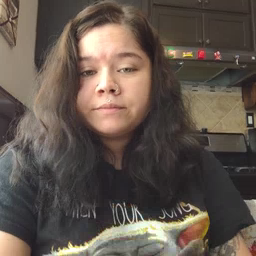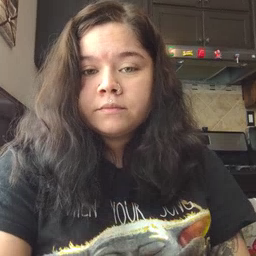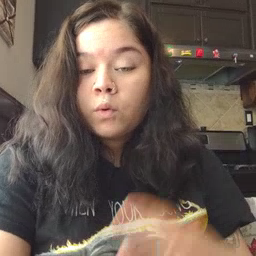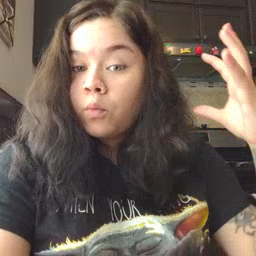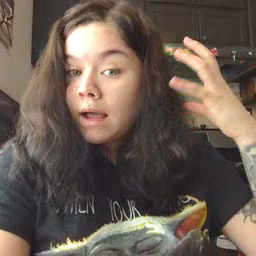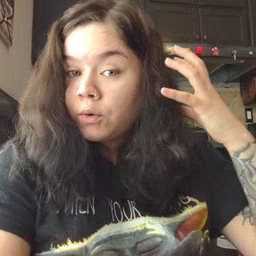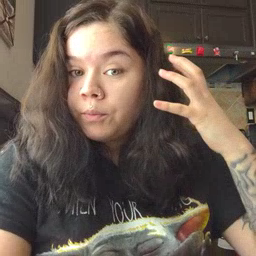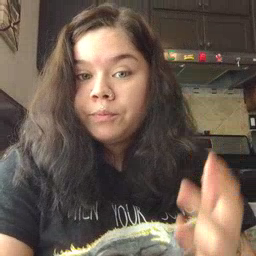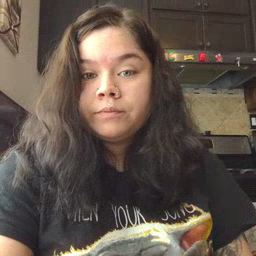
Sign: radio